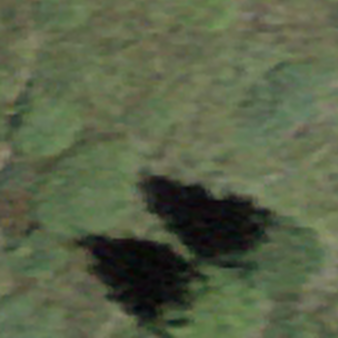
Label: other